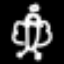
Label: angel